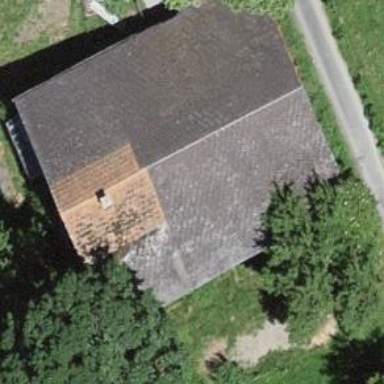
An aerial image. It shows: Farm building.